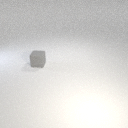
small gray rubber cube